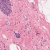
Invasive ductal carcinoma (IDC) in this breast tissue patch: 0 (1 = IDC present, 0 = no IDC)